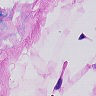
Metastatic tissue present: no